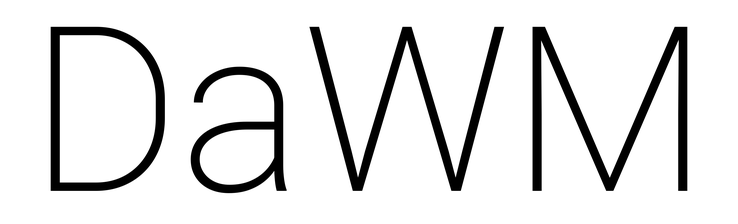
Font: Roboto_ExtraLight